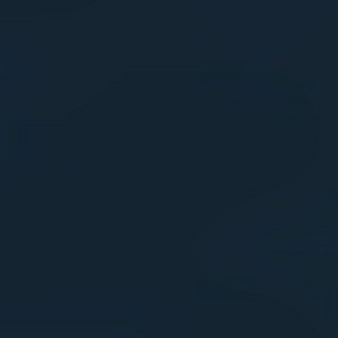
Label: other